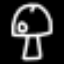
Label: mushroom